Question: I have 3 tables A, B and C

I am doing this :-
/* There is no relation between Table A and Table B . Table A is just used to provide values to C.Profile */
1st step ) D <---- Select * from C where Profile=1 // want to give a specific ProID(I have successfully retrieved it from A table)
2nd Step ) Output <--- Select B.sname,D.Status from B Left Join D On B.ID=D.ID
so that the output looks like the required output table shown above:-
Can I do this by using a single query? how?
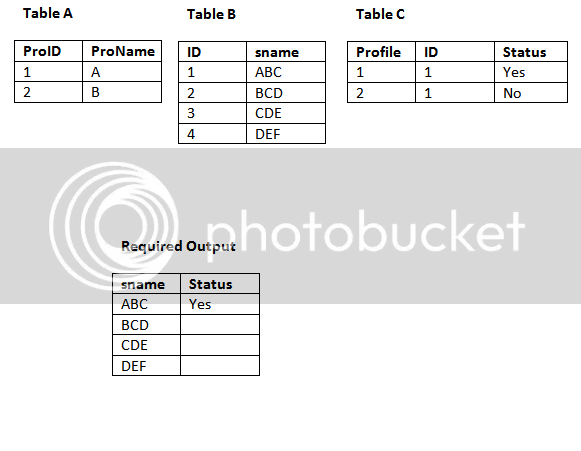
Answer: Do you mean a subquery:
'''
Select B.DirName,D.Status
from B Left Join (
Select *
from C
where ProId=1) As D
On B.DirID=D.DirID
'''
It is best to use a list of fields rather than *